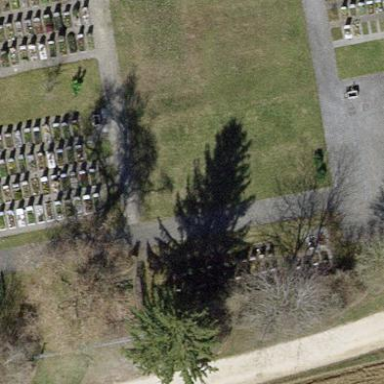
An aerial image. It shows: Cemetery.